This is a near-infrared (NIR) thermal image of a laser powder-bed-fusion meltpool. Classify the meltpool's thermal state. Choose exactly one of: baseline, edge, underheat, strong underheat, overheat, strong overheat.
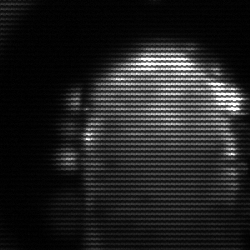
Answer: baseline